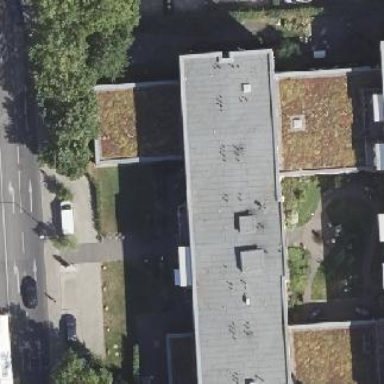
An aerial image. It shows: Part of building.